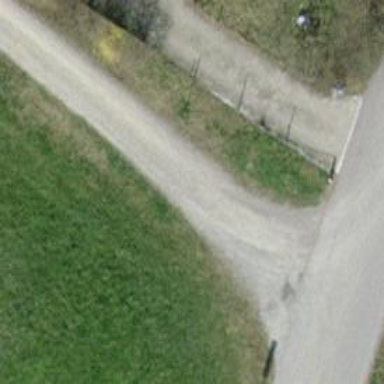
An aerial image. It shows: Track with pebblestone surface. The track type is grade2.